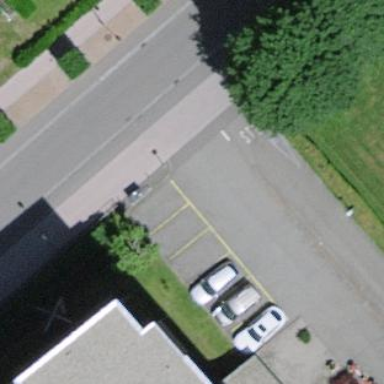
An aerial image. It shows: Parking area with surface.